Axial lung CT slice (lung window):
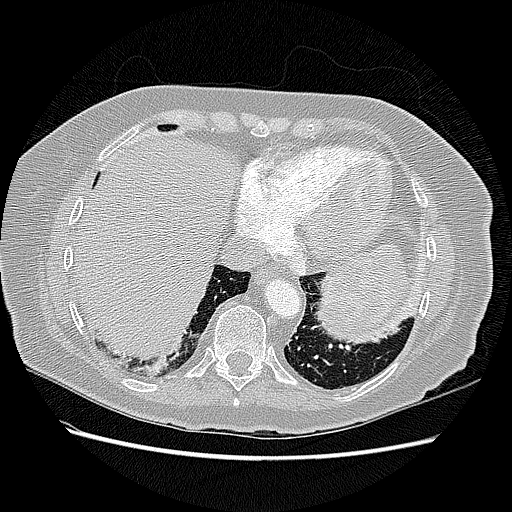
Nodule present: no